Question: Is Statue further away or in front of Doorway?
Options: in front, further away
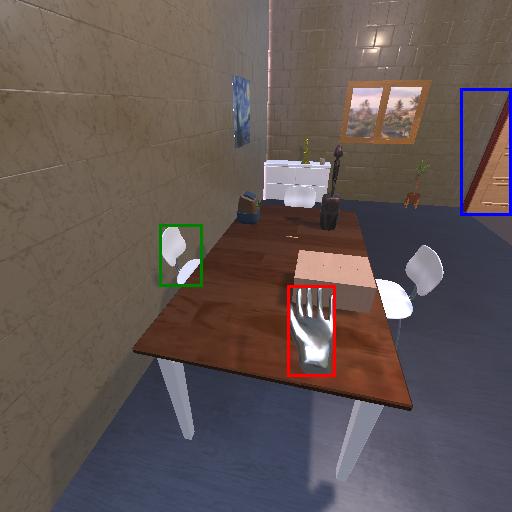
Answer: in front